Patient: sex M, age 66
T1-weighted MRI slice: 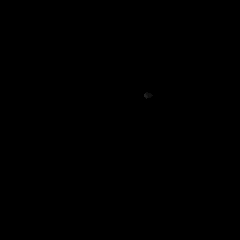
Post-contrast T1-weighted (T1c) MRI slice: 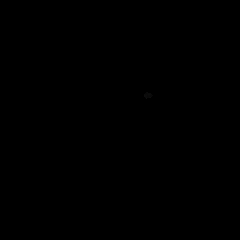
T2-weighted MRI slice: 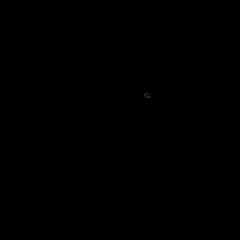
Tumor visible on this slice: no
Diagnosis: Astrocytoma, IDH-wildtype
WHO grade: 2